Question: I have a checkbox that triggers a function that opens a small window with a grid and a form.
If 'closeAction:'close'' the window is not reopened after closing (some error).
If 'closeAction:'hide'' the window is reopened with a mess instead of its items.
I know that I can solve the problem by 'id:Ext.id()' though I have other functions that are using the id's.
Is there a way to reopen the window without these problems?
Part of the function creating the window, nothing unusual:
'''
var errWindow = new Ext.Window({
width:300,
title:headerStr,
closeAction:'hide',
items: [errForm,problemsGrid]
});
errWindow.show();
'''
The items of the form have id's like: "textfieldNumber1". Without the id's everithing works fine, but with them I get this
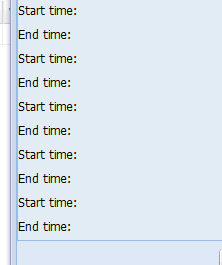
Answer: If you use 'closeAction: 'close'' which is the default, then the window cannot be reopened with 'show()'. If you use use 'closeAction: 'hide'' then the window can be shown and hidden but you must do this with 'hide()' and 'show()' calls. A call to 'close()' will destroy the window regardless of what 'closeAction' is set to.